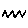
Label: zigzag